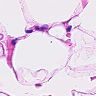
Metastatic tissue present: no